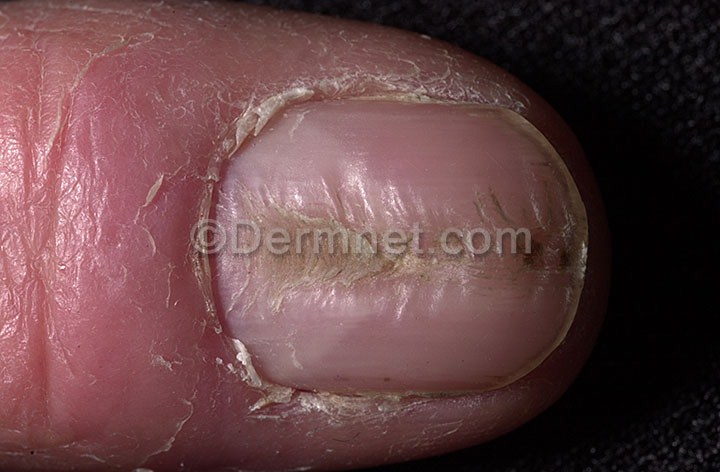
Disease: Nail Fungus and other Nail Disease